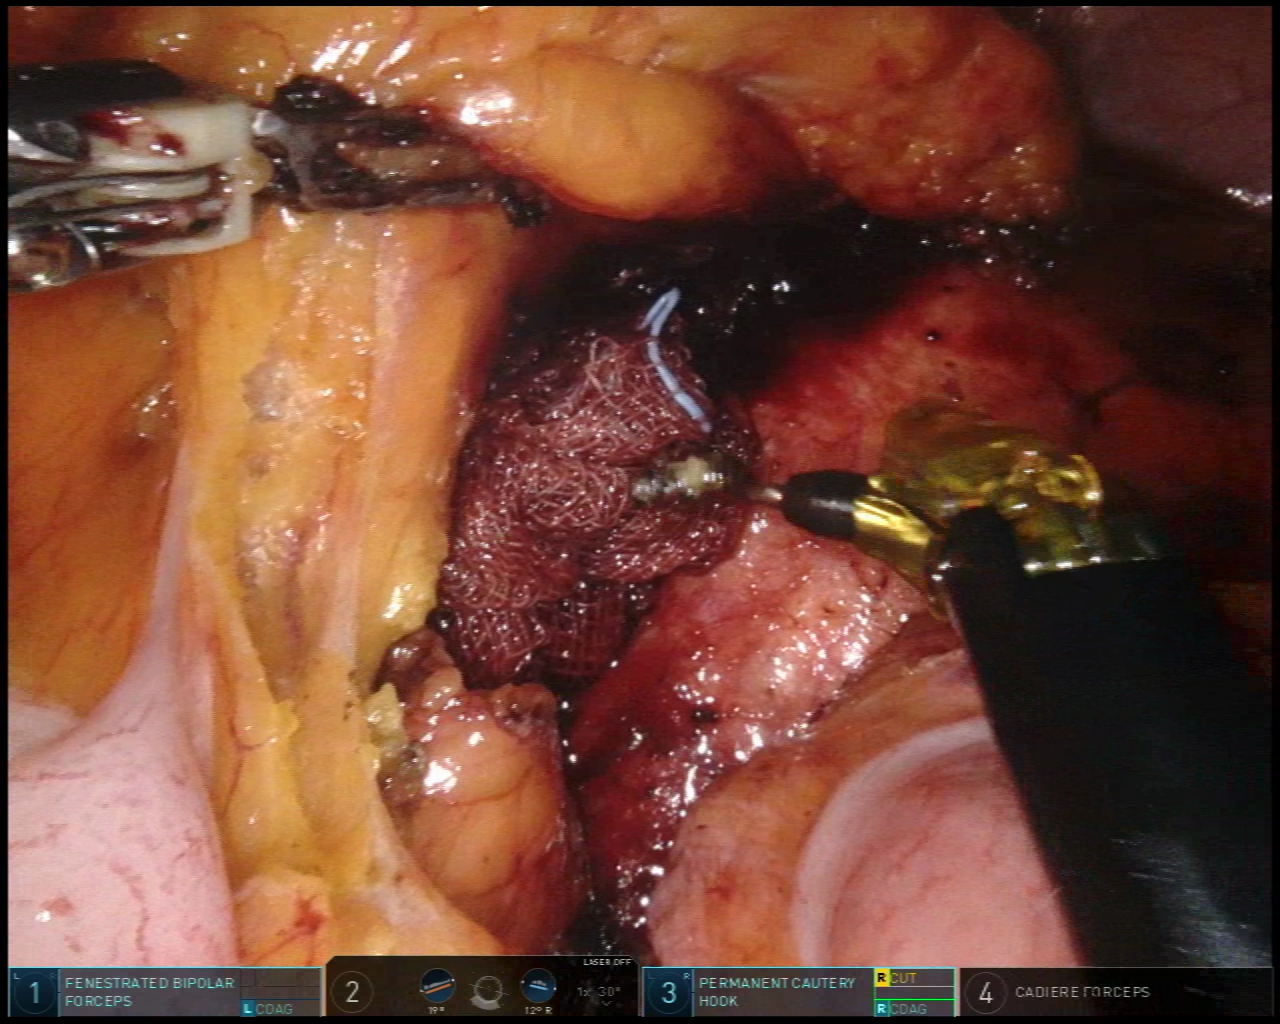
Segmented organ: colon
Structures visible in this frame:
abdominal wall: yes
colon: yes
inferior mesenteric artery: no
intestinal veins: no
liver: no
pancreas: no
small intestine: no
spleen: no
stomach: no
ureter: no
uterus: no
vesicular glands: no